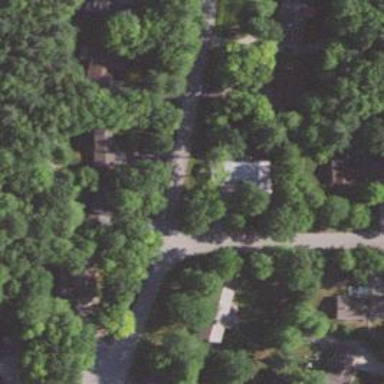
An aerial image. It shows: Residential road.